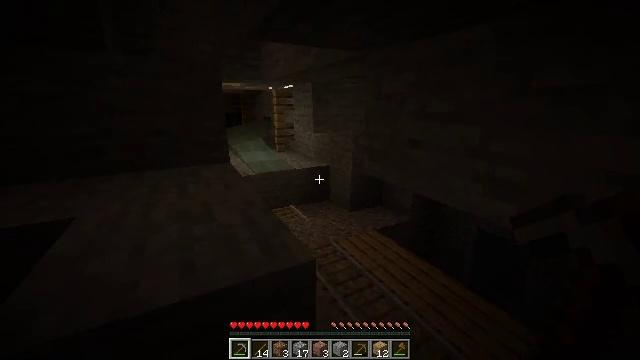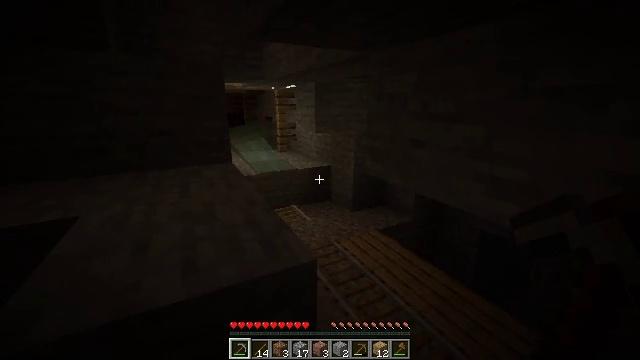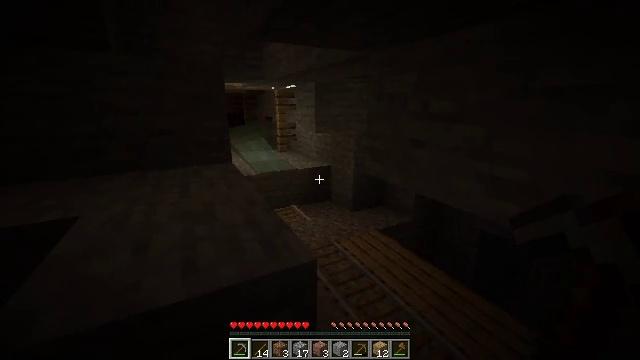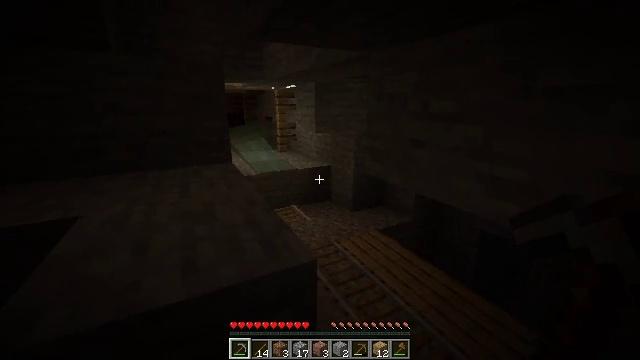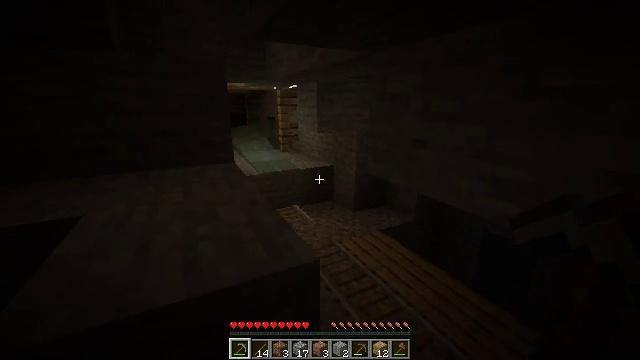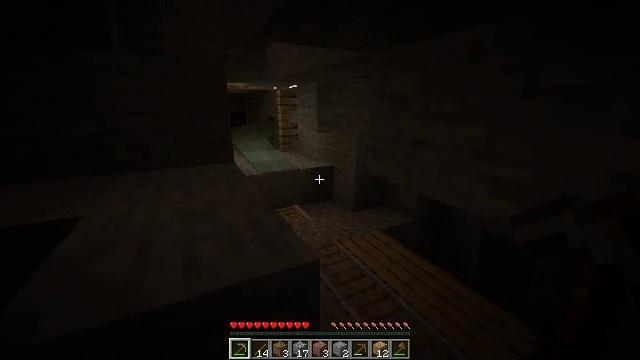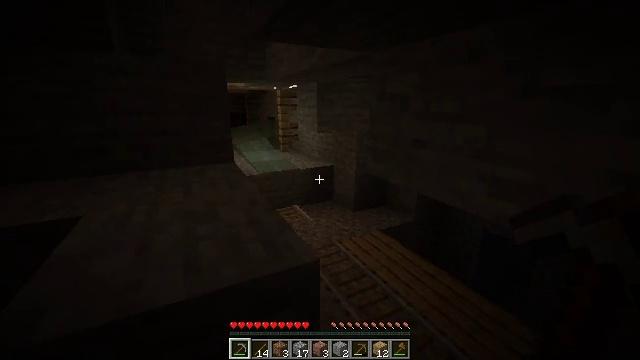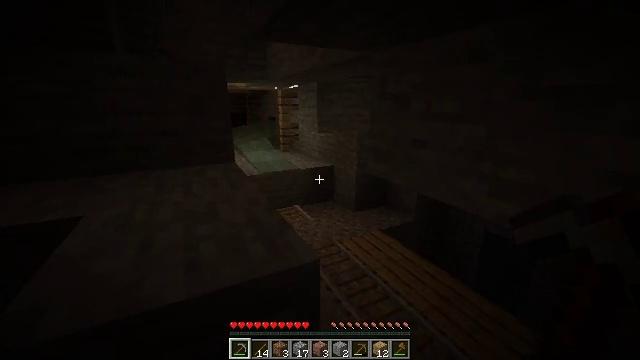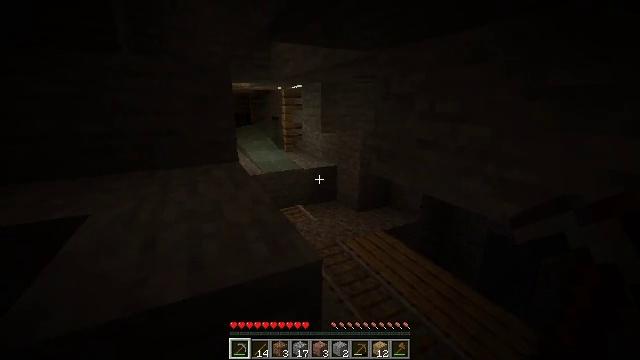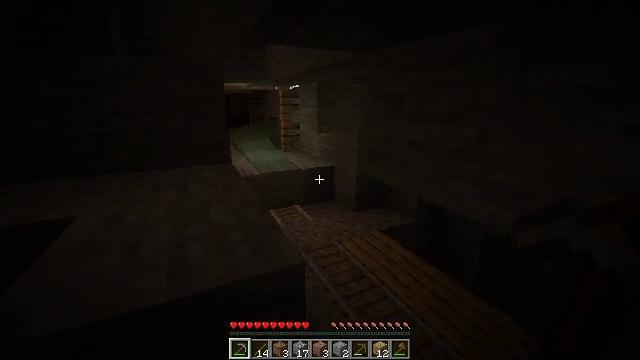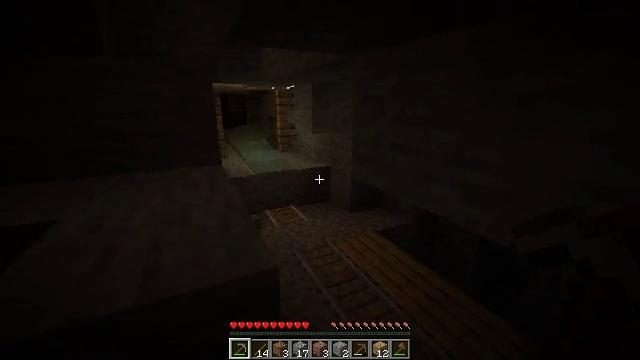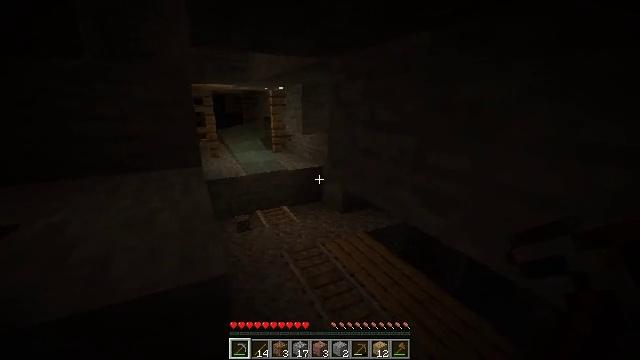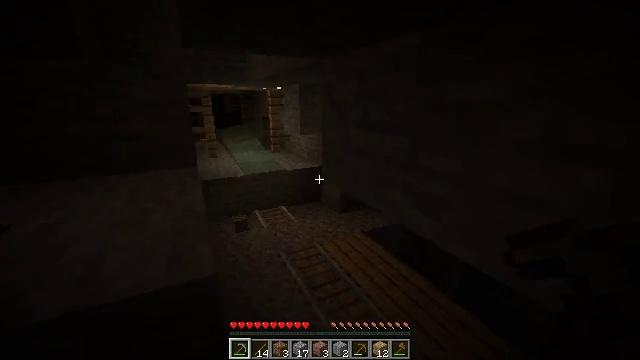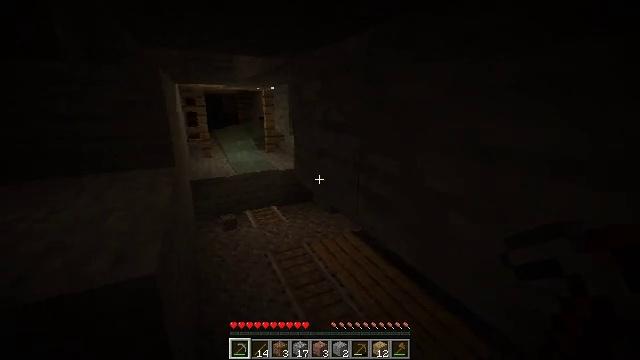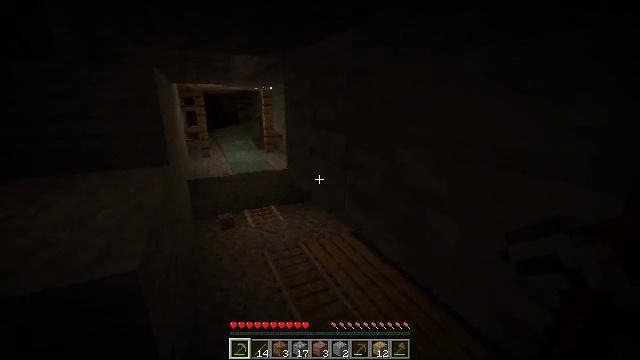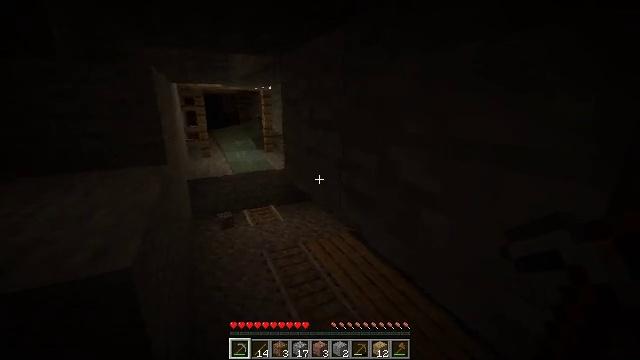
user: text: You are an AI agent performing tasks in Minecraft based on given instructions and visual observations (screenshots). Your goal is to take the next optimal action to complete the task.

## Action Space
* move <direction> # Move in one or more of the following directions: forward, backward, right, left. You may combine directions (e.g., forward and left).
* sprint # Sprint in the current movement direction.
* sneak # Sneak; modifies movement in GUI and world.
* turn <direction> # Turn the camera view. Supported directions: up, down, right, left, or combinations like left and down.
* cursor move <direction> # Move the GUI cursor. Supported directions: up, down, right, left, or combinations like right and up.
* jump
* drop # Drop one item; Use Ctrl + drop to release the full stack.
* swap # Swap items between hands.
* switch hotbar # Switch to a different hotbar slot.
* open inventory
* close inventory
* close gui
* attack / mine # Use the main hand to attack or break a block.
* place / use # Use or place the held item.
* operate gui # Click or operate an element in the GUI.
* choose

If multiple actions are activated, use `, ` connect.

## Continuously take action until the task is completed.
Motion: motion action
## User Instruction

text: Gather some oak planks.
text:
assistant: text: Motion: no_op
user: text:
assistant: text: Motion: no_op
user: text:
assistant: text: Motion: no_op
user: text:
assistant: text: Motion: no_op
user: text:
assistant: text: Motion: no_op
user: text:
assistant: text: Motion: no_op
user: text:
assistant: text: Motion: no_op
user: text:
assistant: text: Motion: no_op
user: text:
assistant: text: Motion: move right
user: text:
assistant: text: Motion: move right
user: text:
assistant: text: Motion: move right
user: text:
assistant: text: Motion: move right
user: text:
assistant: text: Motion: no_op
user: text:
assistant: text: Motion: no_op
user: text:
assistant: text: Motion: no_op
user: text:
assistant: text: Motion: no_op
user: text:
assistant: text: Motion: no_op
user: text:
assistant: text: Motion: no_op
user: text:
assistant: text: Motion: no_op
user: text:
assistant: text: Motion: no_op
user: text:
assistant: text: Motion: no_op
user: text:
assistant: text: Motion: no_op
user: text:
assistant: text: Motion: no_op
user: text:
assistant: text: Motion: no_op
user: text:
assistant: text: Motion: no_op
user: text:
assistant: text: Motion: no_op
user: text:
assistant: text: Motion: no_op
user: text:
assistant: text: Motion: no_op
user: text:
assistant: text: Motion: no_op
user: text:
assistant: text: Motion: no_op